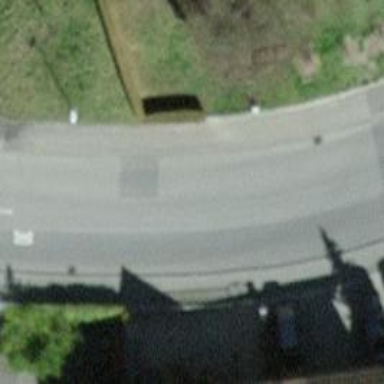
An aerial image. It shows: Residential road with asphalt surface.